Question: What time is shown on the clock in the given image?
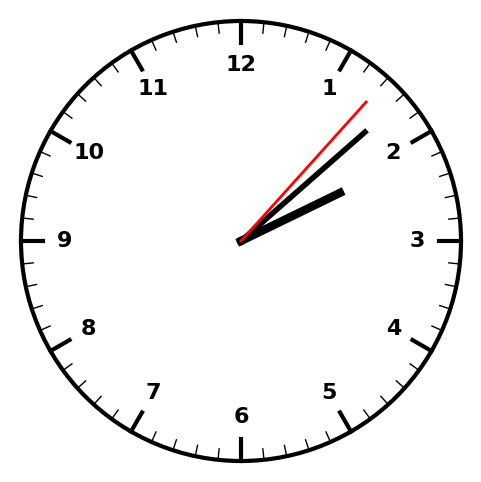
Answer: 02:08:07